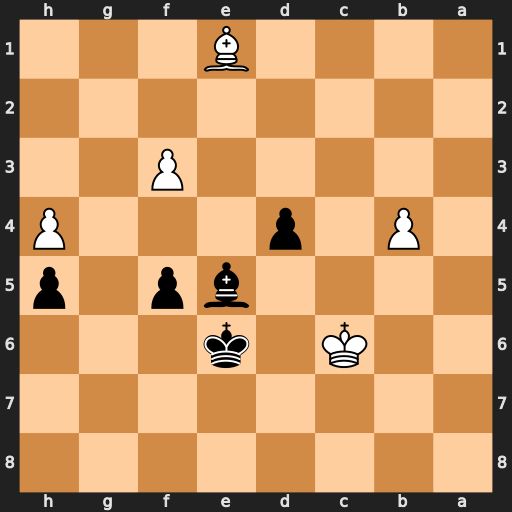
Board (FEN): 8/8/2K1k3/4bp1p/1P1p3P/5P2/8/4B3
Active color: b
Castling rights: -
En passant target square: -
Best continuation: Bf4 Kc5 d3